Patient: sex F, age 77
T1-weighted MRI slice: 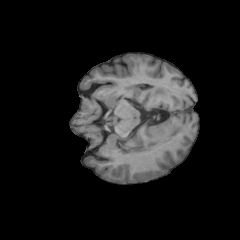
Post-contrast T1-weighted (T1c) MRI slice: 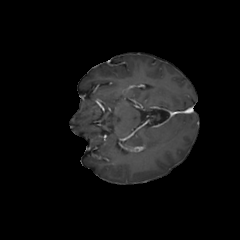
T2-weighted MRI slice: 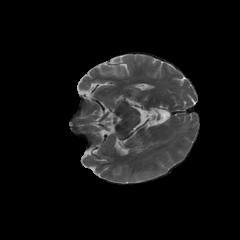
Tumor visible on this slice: no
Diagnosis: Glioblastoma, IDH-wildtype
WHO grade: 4